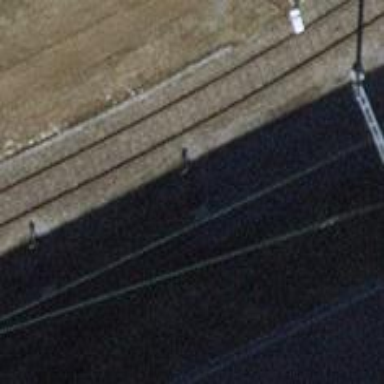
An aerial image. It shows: Railway yard with one track in service.